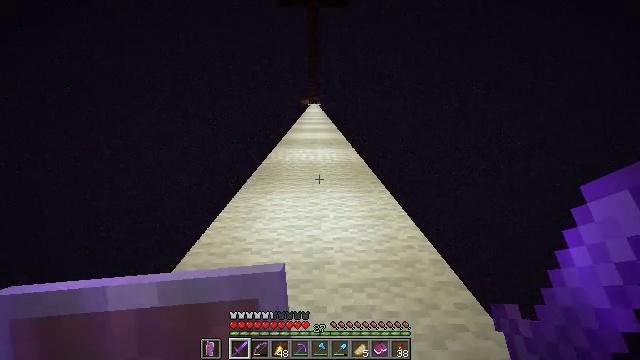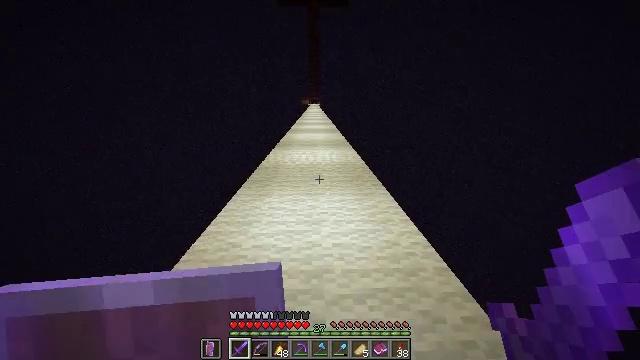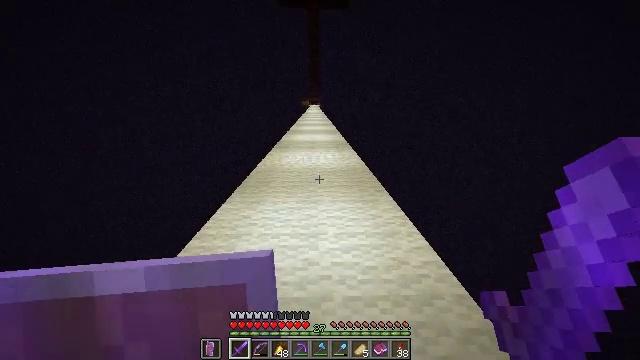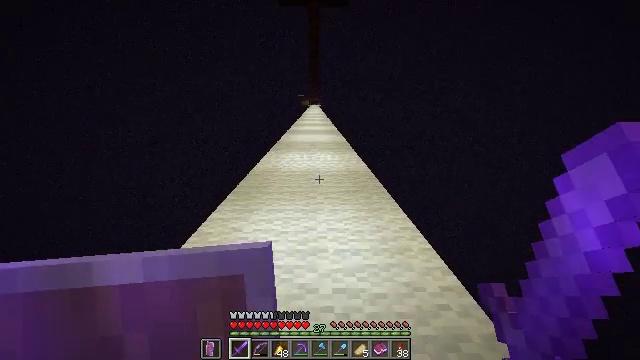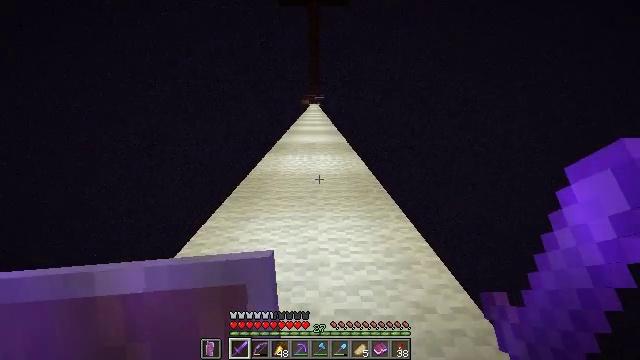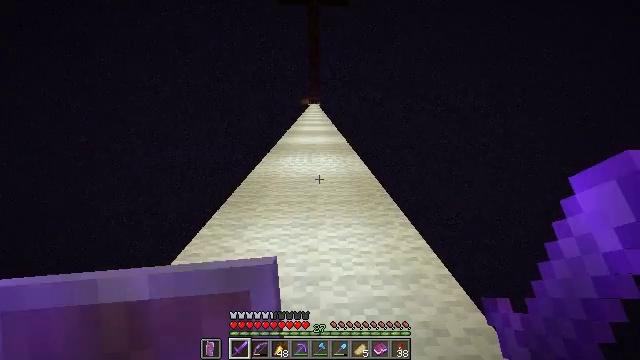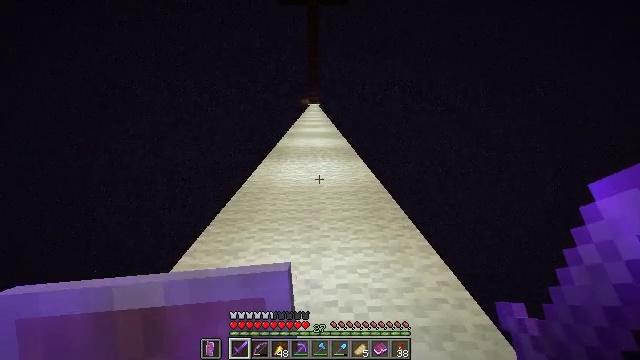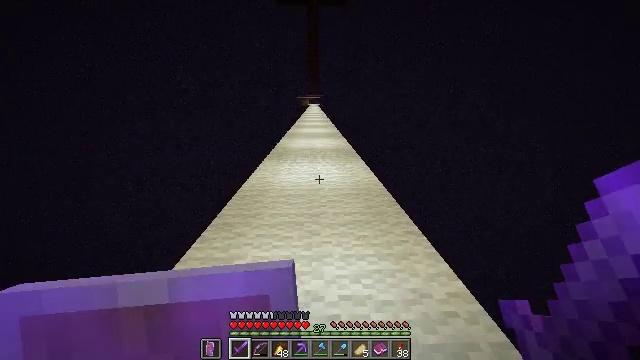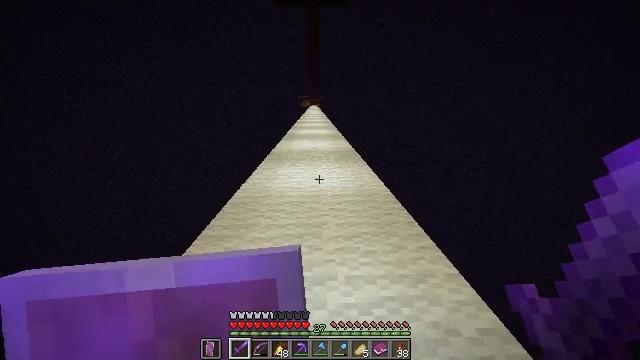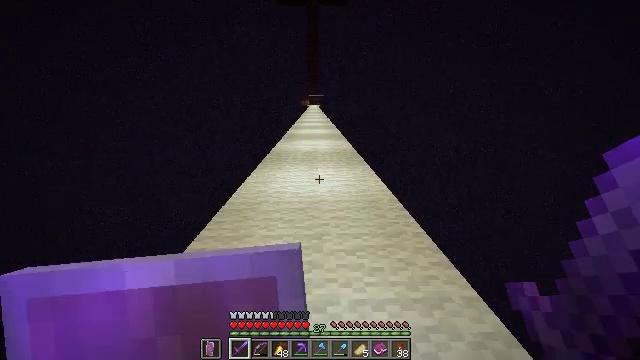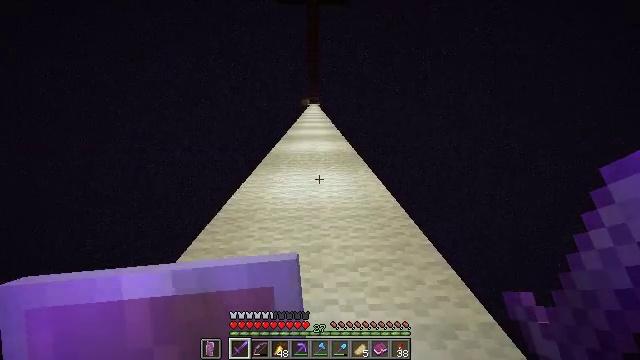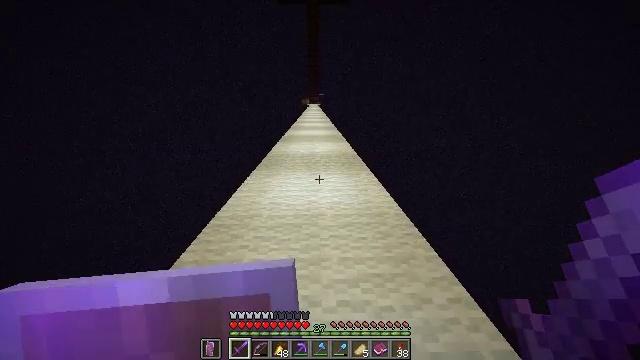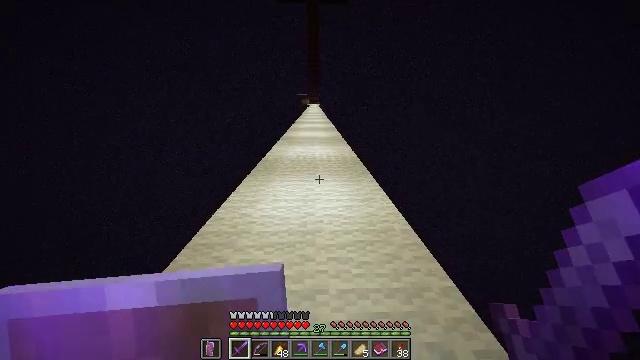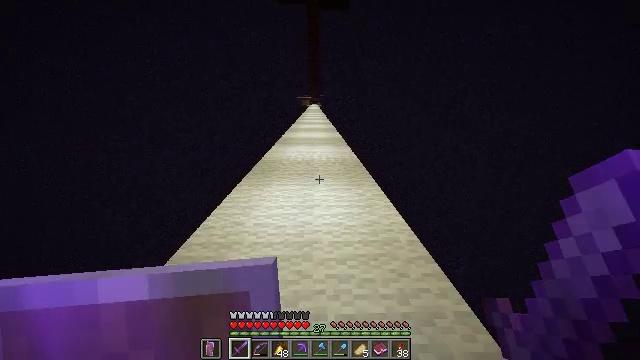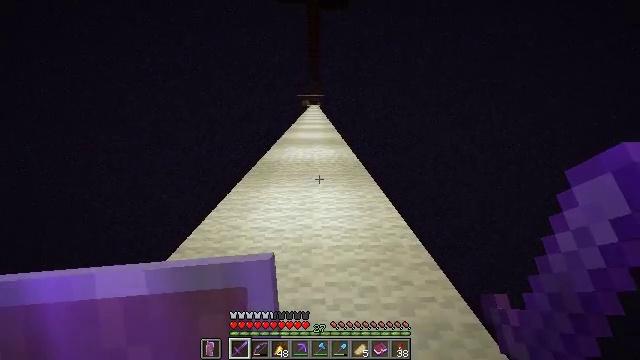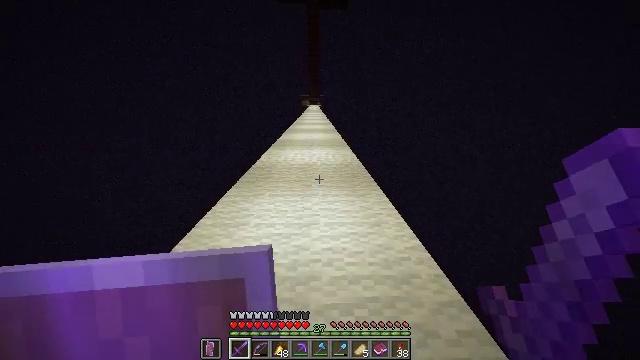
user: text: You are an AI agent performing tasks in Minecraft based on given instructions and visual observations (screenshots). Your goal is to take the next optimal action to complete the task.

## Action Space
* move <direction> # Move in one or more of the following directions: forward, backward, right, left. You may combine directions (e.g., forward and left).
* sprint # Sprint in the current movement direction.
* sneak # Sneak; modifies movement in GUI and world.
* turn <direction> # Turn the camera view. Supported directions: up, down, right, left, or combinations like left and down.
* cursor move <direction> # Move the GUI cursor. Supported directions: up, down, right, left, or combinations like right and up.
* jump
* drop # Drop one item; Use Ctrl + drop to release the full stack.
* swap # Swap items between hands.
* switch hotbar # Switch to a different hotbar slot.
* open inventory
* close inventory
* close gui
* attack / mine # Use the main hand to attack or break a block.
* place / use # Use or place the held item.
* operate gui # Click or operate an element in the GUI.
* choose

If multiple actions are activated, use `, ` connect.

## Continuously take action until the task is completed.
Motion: motion action
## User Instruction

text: Hunt the enderman.
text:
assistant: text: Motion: move forward, sprint
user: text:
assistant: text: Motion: move forward, sprint
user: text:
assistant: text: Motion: move forward, sprint
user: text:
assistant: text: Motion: move forward, sprint
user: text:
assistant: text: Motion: move forward, sprint
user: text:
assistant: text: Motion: move forward, sprint
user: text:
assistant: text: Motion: move forward, sprint
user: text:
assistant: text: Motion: move forward, sprint
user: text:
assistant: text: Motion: move forward, sprint
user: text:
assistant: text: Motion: move forward, sprint
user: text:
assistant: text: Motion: move forward, sprint
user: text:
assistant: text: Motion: move forward, sprint
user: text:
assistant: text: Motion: move forward, sprint
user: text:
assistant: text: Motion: move forward, sprint
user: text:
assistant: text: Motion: move forward, sprint
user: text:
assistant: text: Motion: move forward, sprint
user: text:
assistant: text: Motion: move forward, sprint
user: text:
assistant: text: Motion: move forward, sprint
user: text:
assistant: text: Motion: move forward, sprint
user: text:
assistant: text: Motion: move forward, sprint
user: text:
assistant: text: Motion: move forward, sprint
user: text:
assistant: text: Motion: move forward, sprint
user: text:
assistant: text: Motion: move forward, sprint
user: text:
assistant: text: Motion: move forward, sprint
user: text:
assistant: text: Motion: move forward, sprint
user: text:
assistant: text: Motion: move forward, sprint
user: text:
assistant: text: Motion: move forward, sprint
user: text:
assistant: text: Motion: move forward, sprint
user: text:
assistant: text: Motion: move forward, sprint
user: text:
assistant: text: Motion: move forward, sprint